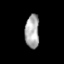
Tissue: skin
Cell type: Epithelial cells
Senescence score: 0.2774
Nuclear area (px): 475
Mean DAPI intensity: 167.768